Question: On a dual port 10Gbps NIC card my dpdk application can successfully sustain ~9Gbps traffic on each port ( I receive traffic on 1 port , process and send via the same port. Similar process on 2nd port using 2nd application).
However if my application receives traffic on 1 port and sends it to the 2nd port (internally), and a different application receives traffic on the 2nd port - I can maximum receive only upto 3.4Gbps. Beyond this rate, packets are dropped but imissed count in DPDK statistics are not increased.
I'm running on a server that has an "X710 for 10GbE SFP+ 1572" ethernet controller with 2 ports/ physical functions. I have created 4 virtual functions on each physical function.
Physical function:
'''
0000:08:00.0 'Ethernet Controller X710 for 10GbE SFP+ 1572' if=ens2f0 drv=i40e unused=vfio-pci *Active*
0000:08:00.1 'Ethernet Controller X710 for 10GbE SFP+ 1572' if=ens2f1 drv=i40e unused=vfio-pci *Active*
'''
'''
CentOS 7.8.2003
Hardware:
Intel(R) Xeon(R) CPU L5520 @ 2.27GHz
L1d cache: 32K, L1i cache: 32K, L2 cache: 256K, L3 cache: 8192K
NIC: X710 for 10GbE SFP+ 1572
RAM: 70Gb
PCI:
Intel Corporation 5520/5500/X58 I/O Hub PCI Express
Capabilities: [90] Express (v2) Root Port (Slot-), MSI 00
LnkSta: Speed 5GT/s, Width x4,
isolcpu: 0,1,2,3,4,5,6,7,8,9,10
NUMA hardware:
available: 2 nodes (0-1)
node 0 cpus: 0 2 4 6 8 10 12 14
node 0 size: 36094 MB
node 1 cpus: 1 3 5 7 9 11 13 15
node 1 size: 36285 MB
Hugepage: size - 2MB and count - 1024
'''
Running 2 instances of DPDK l2fwd application namely ApApp1 and ApApp2. ApApp1is bound with 2 VFs and 2 cores, ApApp2 is bound with 1 VF and 1 core.

Traffic handling:
App1 receives external traffic on VF-0 and sends it out via VF-1. App2 receives external traffic on VF-2 and sends it out via VF-2 itself.
In this model App1 & App2 together receive 8.8 Gbps and transmit the same without any loss.
I have modified the l2fwd application App1 to send the external traffic to App2, App2 receives and sends it back to App1 and App1 sends traffic out to the external destination.
<URL>
Traffic handling:
App1 receives external traffic on VF0 and sends it to App2 via VF1. App2 receives packets on VF2 and sends it out to App1 via VF2 itself. App1 receives packets from App2 on VF1 and sends it out to the external destination via VF0
In this model App1 & App2 together receive only 3.5 Gbps and transmit the same without any loss.
If I try to increase the traffic rate, not all packets sent by App1 were received by App2 and vice versa. Please note that there were no increase in the imissed count at port level statistics. (leading to inference that packets were dropped not because of enough cpu cycles but rather in PCI communication between VFs)
I came across following link <URL>
However for me, in case of intra VF communication there is no issue with the throughput.
My limited understanding is the communication between two different Physical Functions would happen via PCI express switch
Is so much deterioration in performance expected(two 10Gbps ports giving throughput of less than 4 Gbps) and hence do I need to change my design?
Could it be because of some misconfiguration?
Please suggest any pointers to proceed further.
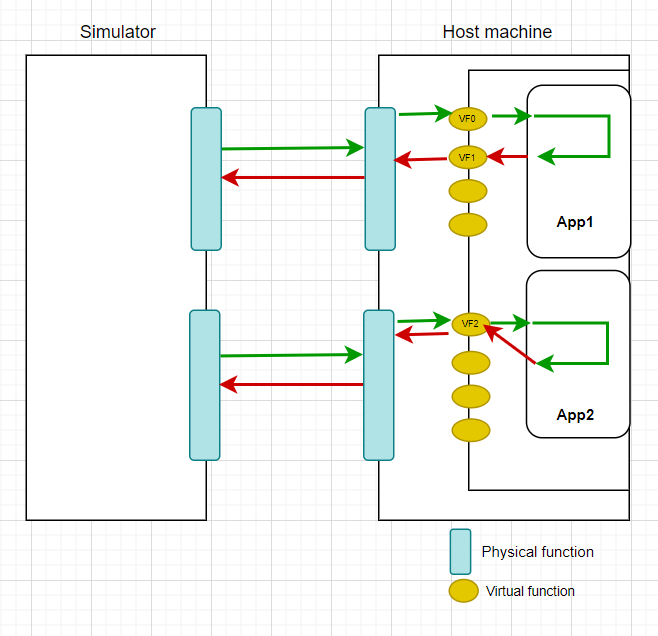
Answer: Based on the analysis of the issue, there seem to be a platform configuration related issue which can cause this effects.
Problem: (Throughput issue) unable to achieve 20Gbps bi-directional (from simulator ingress and application egress via VF) based on 'maximum receive only upto 3.4Gbps'.
[Solution] This is most likely to following reason
1. Interconnect cables like fiber, copper, DAC might be faulty. very unlikely for both ports.
2. Both ports might be negotiating to half duplex. Not likely because default settings for DPDK force full duplex.
3. Platform or motherboard not setting the right PCIe gen or allocating sufficient lanes. Most likely
To identify the PCIe lane issue use 'sudo lscpi -vvvs [PCIe BDF] | gerp Lnk'. Compare for 'LnkCap' against 'LnkSta'. If there is a mismatch then its a PCIe lane issue.
[Edit based on live debug] it has been identified indeed the issue was PCIe link. The current Xeon platform only support PCIe gen-2 4x lanes, while X710-T2 card requires 'PCie gen 3, 4x lanes'.
Recommended in upgrading the CPU and mother board with least Broadwell Xeon or better.